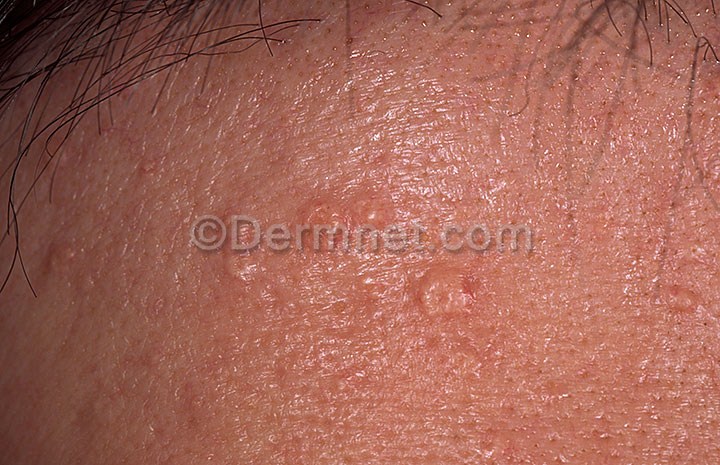
Disease: Seborrheic Keratoses and other Benign Tumors